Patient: sex M, age 42
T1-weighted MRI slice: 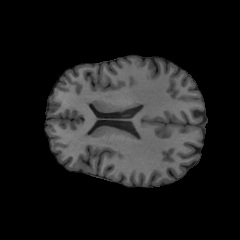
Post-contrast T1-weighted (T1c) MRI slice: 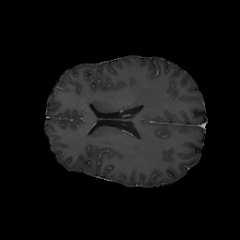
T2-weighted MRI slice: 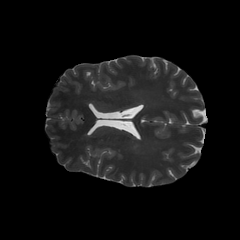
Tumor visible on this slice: no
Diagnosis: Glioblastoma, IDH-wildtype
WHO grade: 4